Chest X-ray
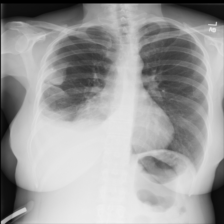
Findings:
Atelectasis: negative
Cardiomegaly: negative
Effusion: negative
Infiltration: negative
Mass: negative
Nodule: negative
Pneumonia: negative
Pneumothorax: negative
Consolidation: negative
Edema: negative
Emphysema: negative
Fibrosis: negative
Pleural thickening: negative
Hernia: negative